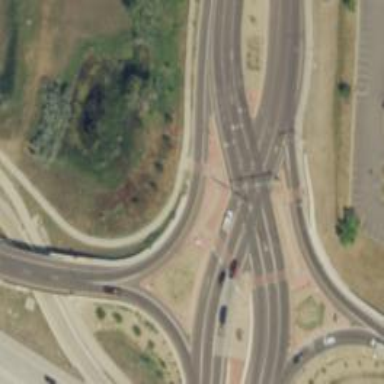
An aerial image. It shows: Asphalt surface motorway link with diverging diamond interchange.